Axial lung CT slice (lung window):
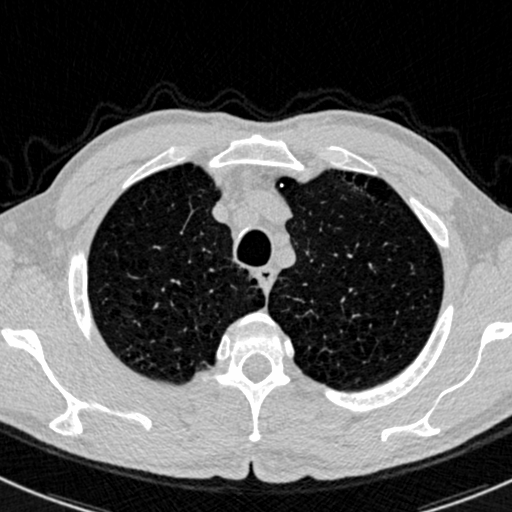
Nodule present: no